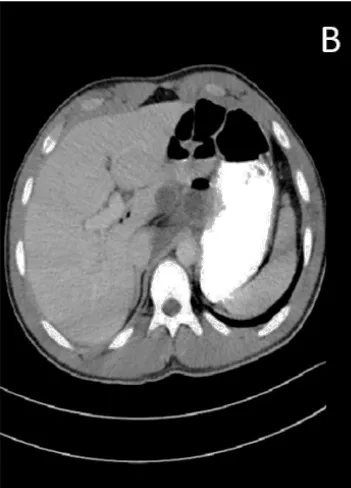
Abdominal computed tomography (CT). (B) axial section with air bubbles shown in the falciform ligament.
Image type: radiology (ct)